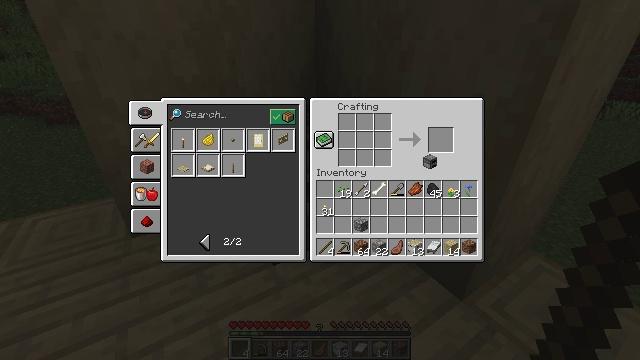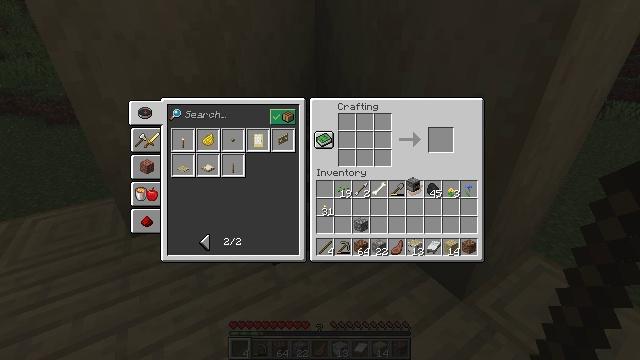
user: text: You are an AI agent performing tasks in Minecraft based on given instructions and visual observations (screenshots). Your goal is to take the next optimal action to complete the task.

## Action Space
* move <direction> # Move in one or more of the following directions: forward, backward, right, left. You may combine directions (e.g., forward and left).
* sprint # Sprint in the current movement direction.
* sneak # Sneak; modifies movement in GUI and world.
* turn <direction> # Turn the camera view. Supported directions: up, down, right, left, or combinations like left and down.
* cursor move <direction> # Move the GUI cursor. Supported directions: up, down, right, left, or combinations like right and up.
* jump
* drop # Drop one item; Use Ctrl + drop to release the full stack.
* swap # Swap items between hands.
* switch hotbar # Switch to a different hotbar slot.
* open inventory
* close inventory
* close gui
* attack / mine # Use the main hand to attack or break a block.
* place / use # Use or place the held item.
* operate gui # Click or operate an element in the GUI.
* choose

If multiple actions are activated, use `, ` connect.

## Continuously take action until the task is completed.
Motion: motion action
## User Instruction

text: Combine cobblestone in the crafting table to make a furnace.
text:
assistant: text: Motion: cursor move left and down
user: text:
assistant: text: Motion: no_op